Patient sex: M
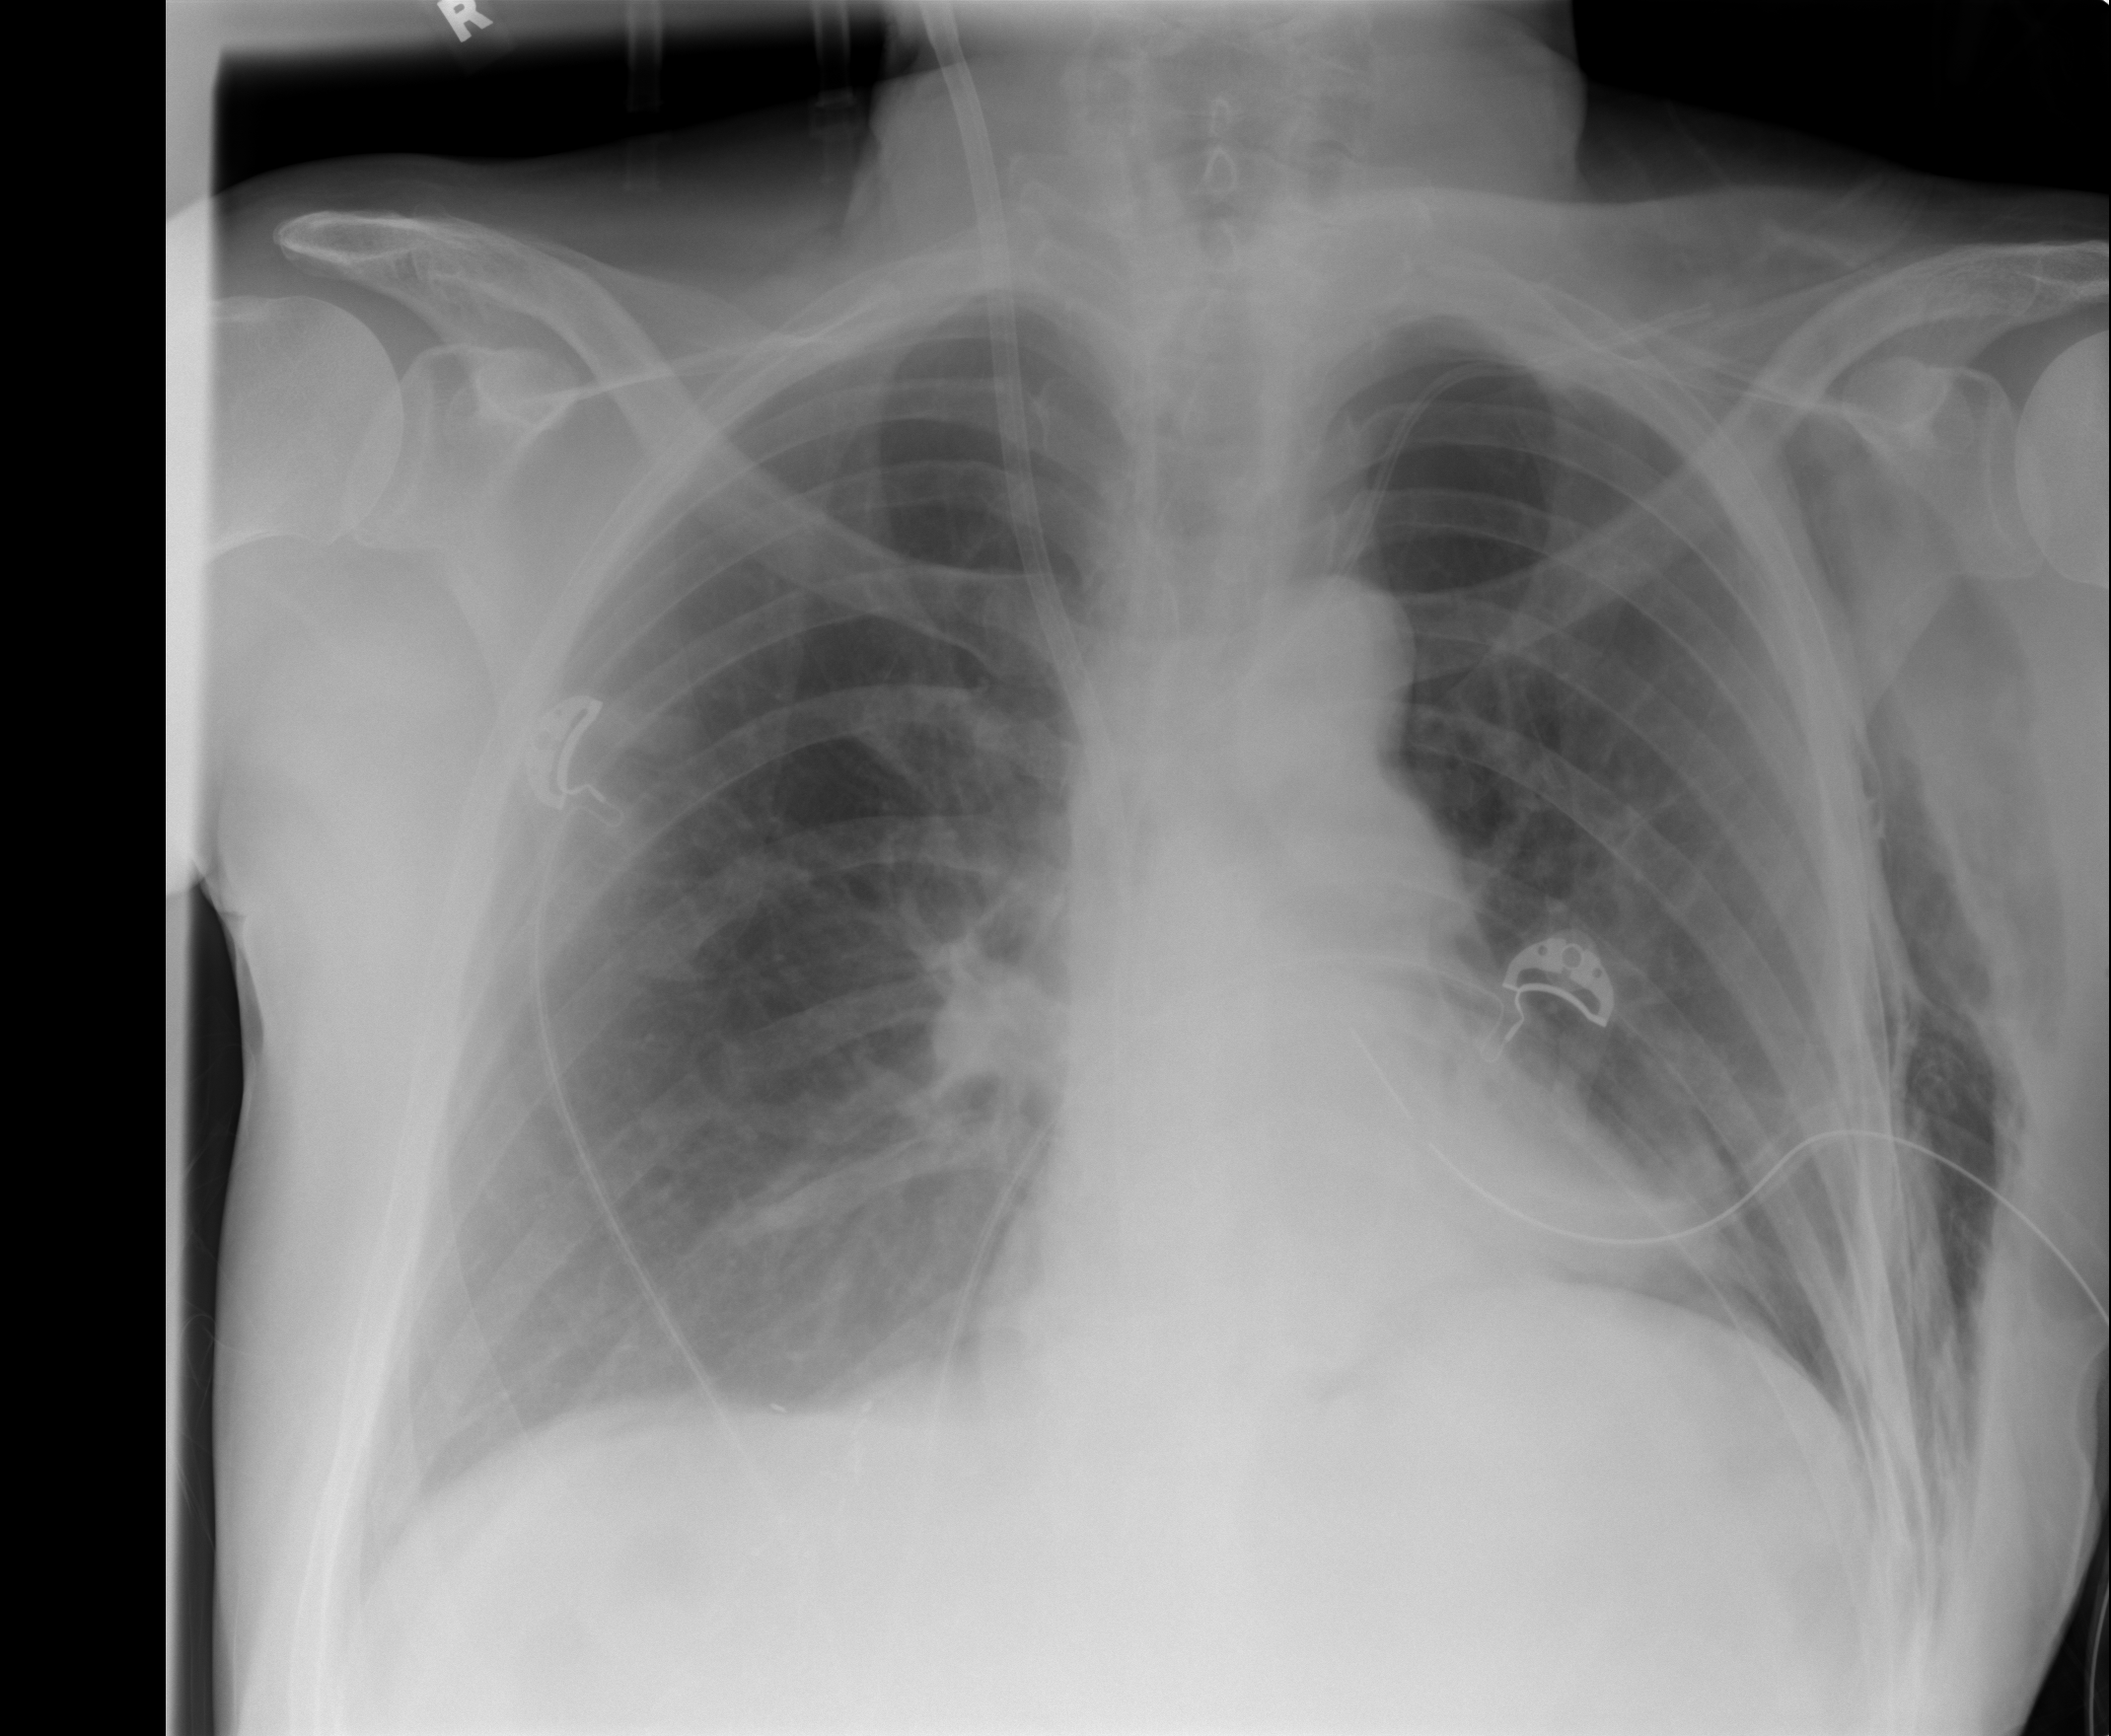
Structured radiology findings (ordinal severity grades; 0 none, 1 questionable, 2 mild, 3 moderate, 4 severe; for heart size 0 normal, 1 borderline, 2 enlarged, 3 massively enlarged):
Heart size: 0
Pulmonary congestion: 0
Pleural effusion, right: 1
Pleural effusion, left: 2
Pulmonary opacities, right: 0
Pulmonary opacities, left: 0
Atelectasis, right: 1
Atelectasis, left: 2